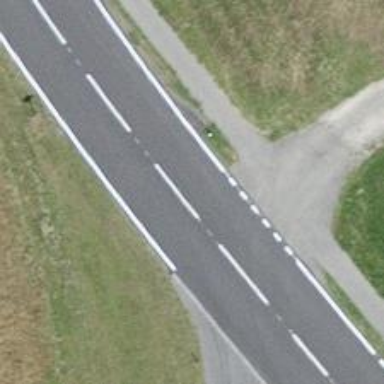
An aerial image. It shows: Secondary road with asphalt surface and sidewalk on the left.